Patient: sex M, age 55
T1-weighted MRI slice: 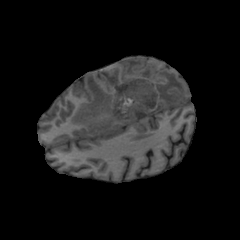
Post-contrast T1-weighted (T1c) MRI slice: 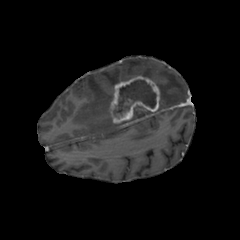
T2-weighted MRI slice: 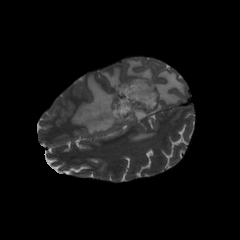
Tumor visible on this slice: yes
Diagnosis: Glioblastoma, IDH-wildtype
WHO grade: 4